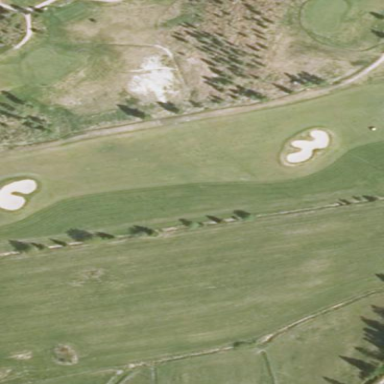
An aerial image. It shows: Golf fairway surrounded by grass.